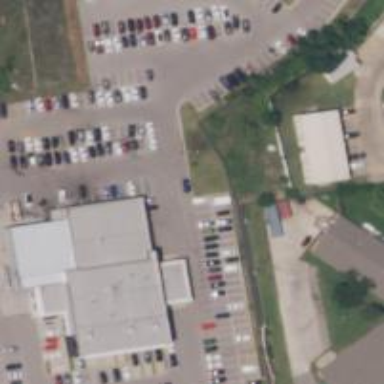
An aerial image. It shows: Car shop building.